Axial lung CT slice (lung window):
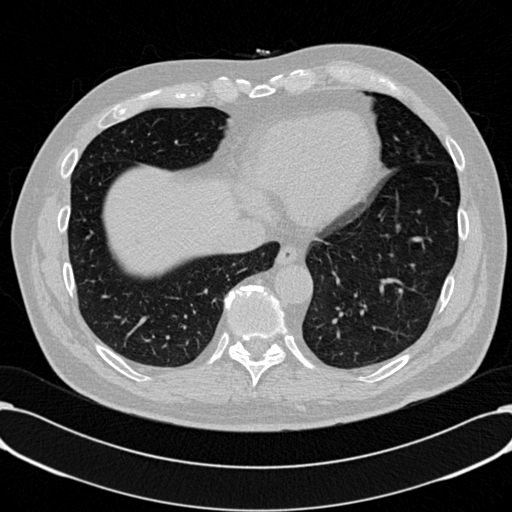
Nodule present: no